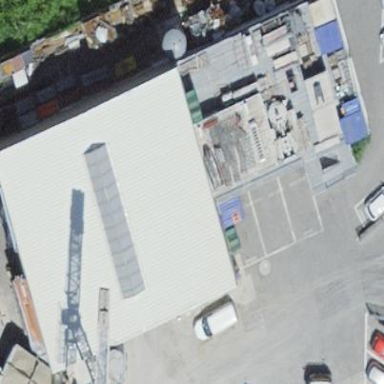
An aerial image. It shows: Industrial building.